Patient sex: M
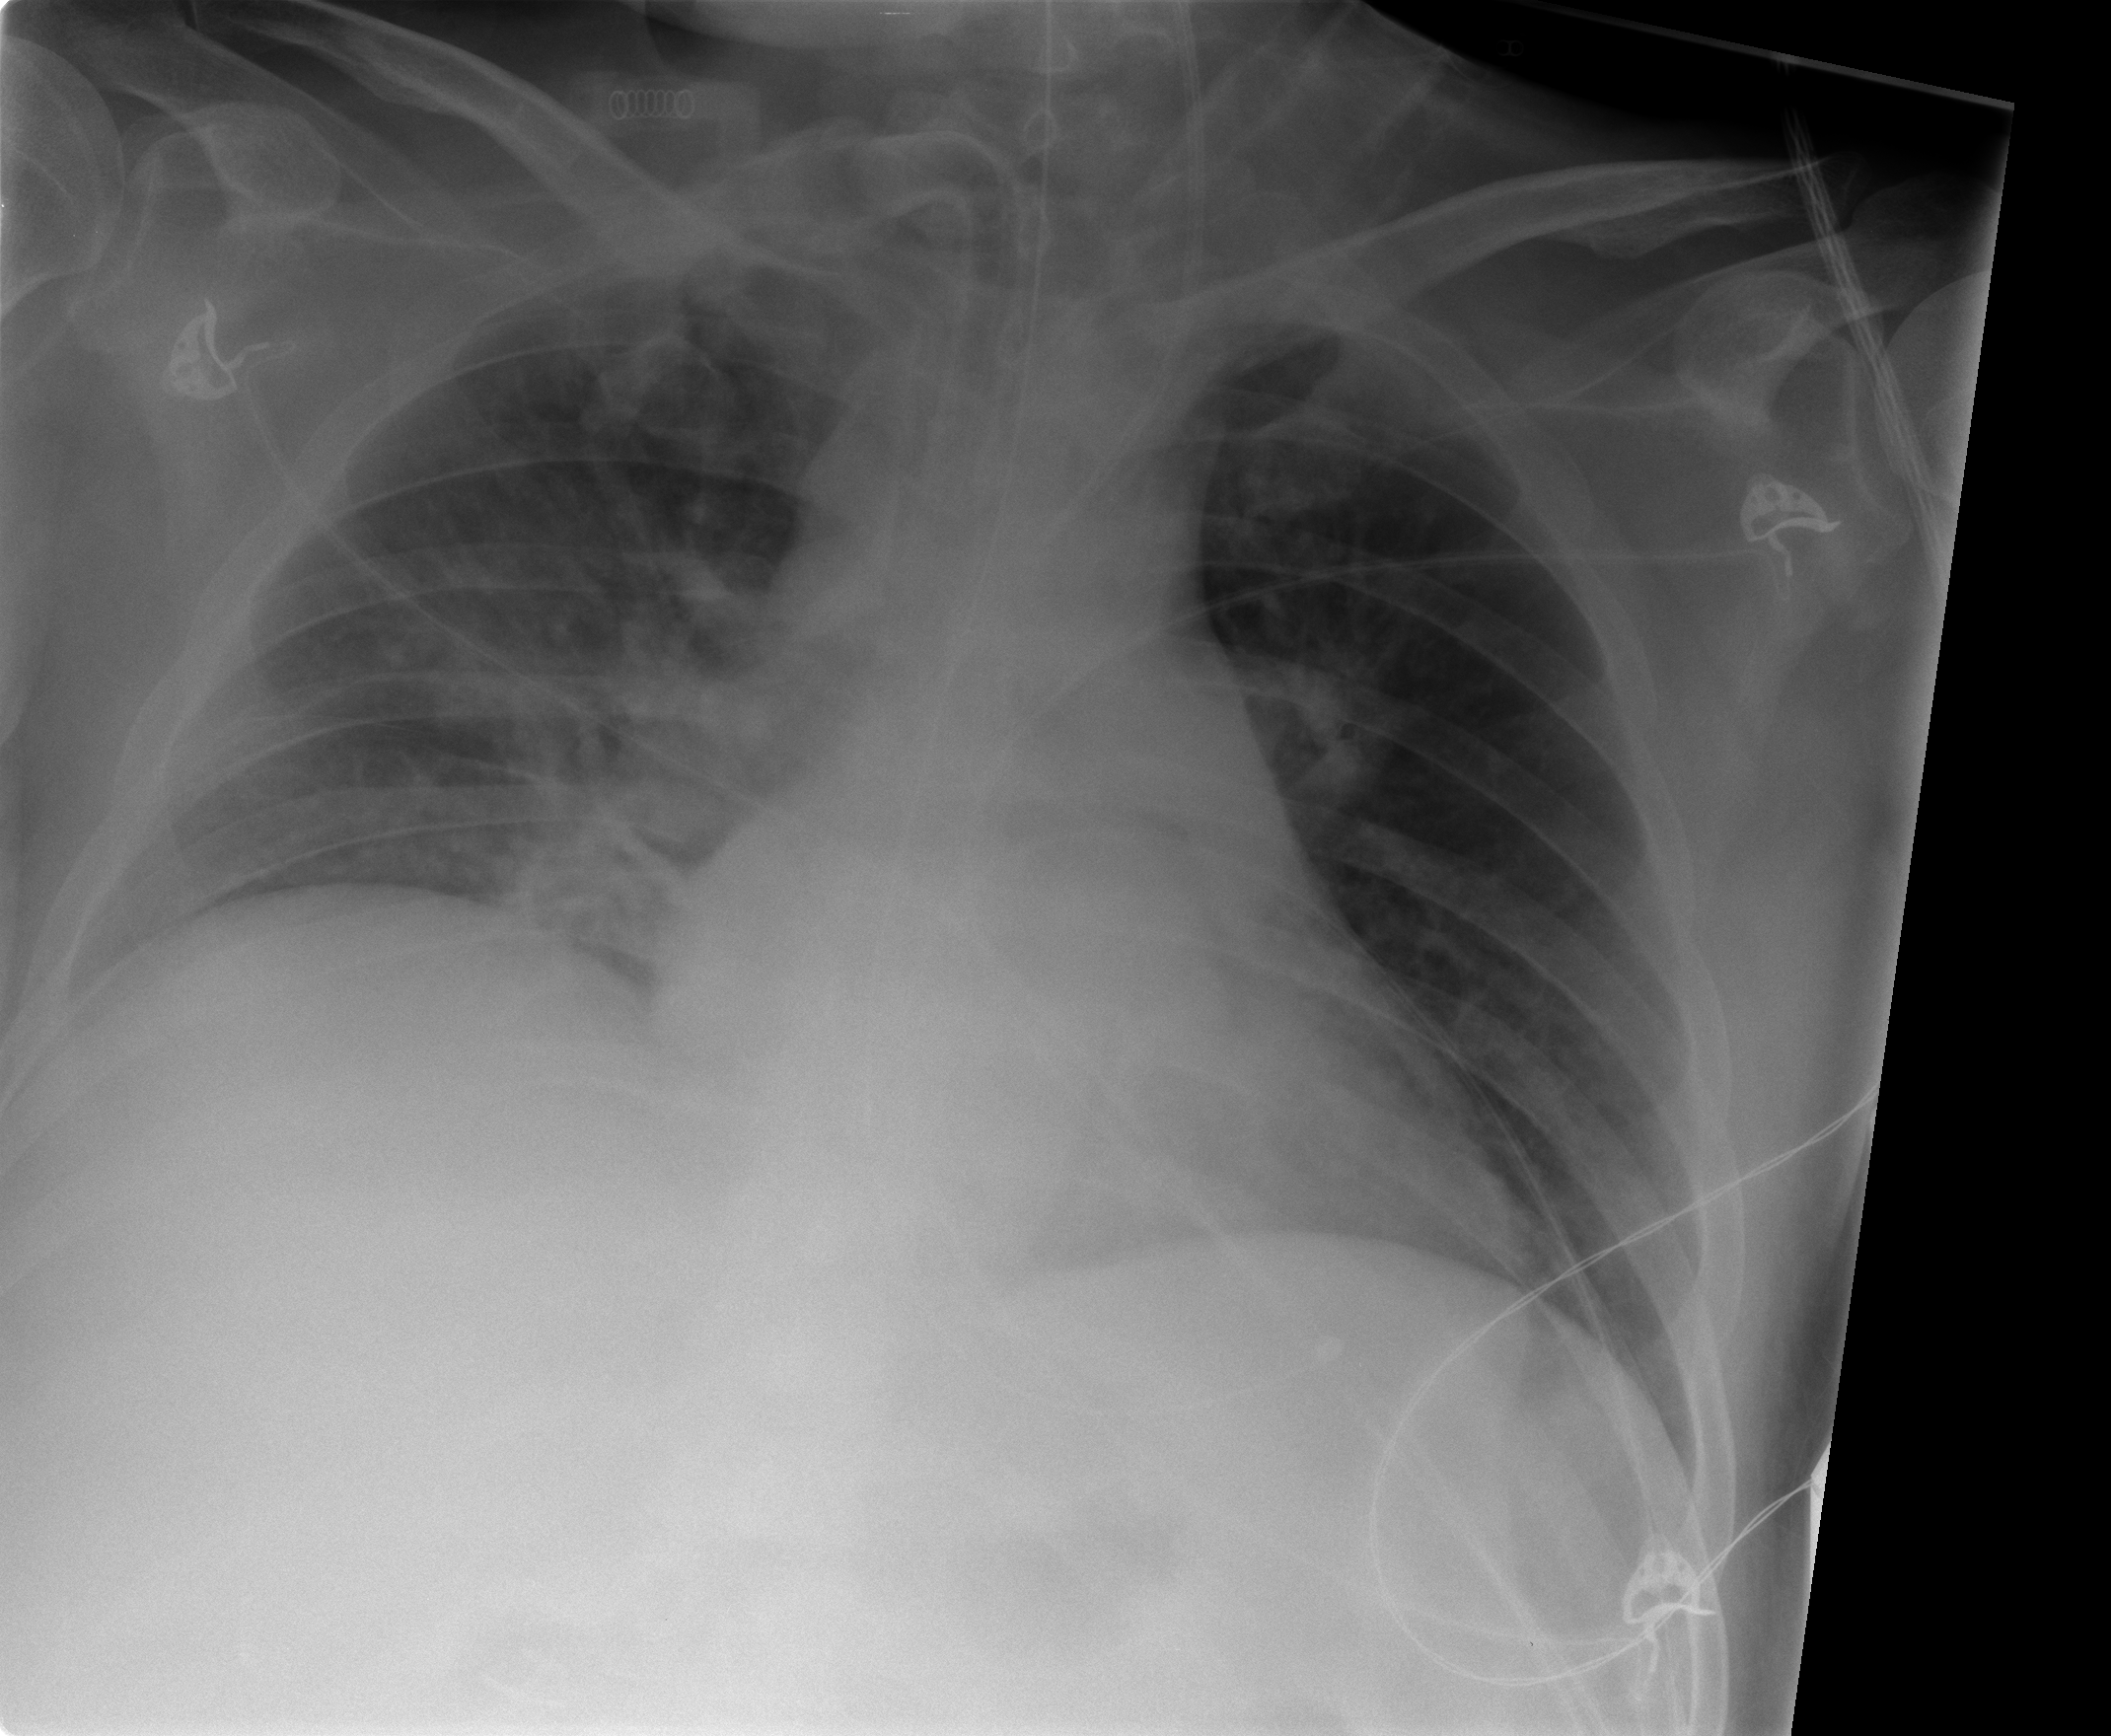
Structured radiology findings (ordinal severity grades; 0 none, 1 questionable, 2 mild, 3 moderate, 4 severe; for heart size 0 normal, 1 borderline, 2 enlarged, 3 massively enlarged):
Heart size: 0
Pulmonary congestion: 0
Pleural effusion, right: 2
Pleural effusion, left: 0
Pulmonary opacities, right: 2
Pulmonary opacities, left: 0
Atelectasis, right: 0
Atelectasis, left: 0